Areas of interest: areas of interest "Chimelong Water Park"
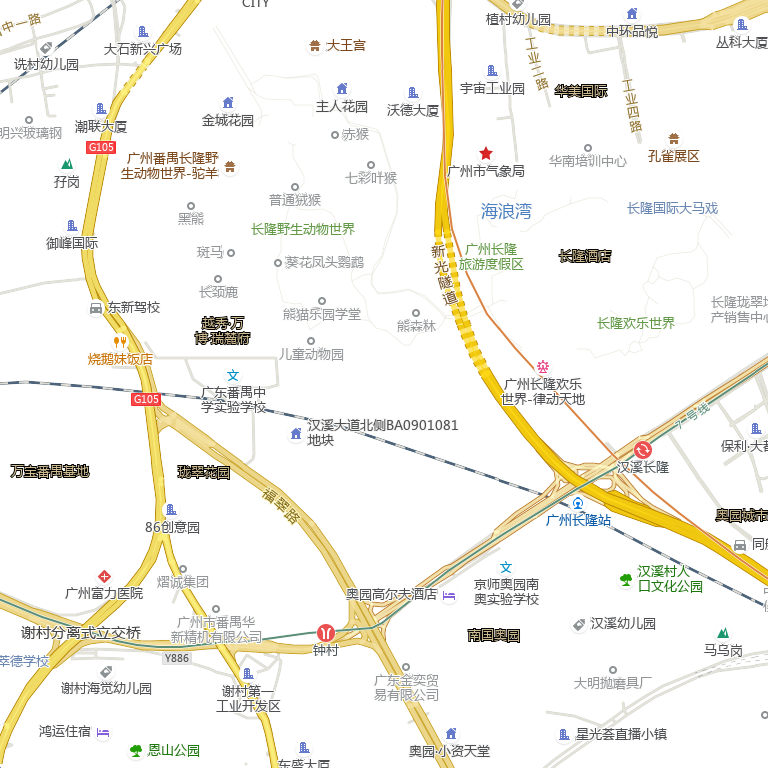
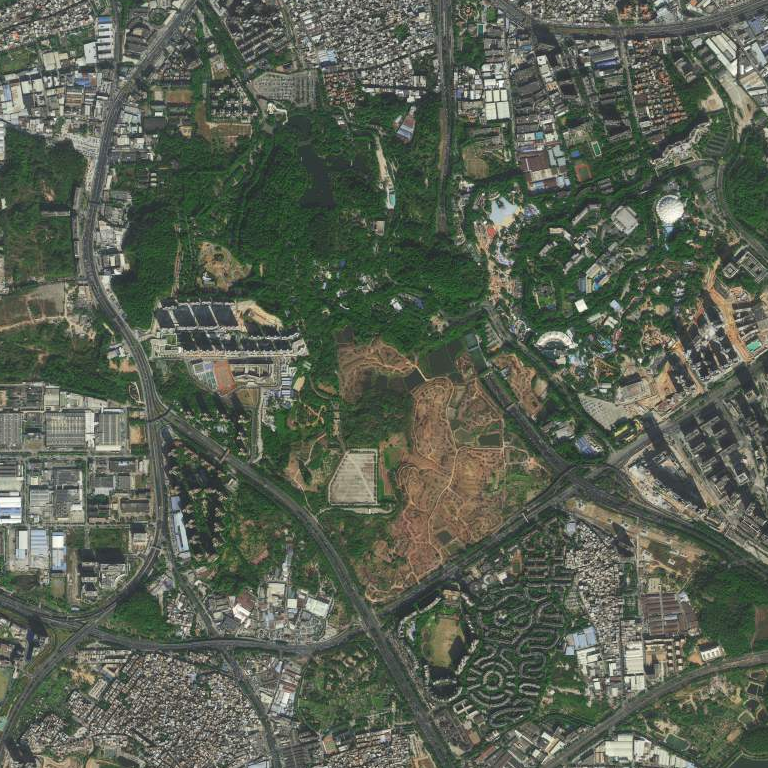